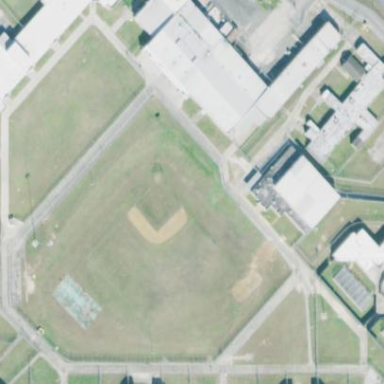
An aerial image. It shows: Prison.